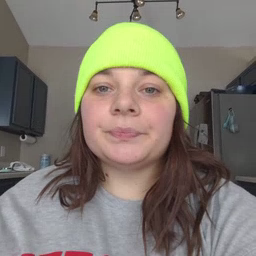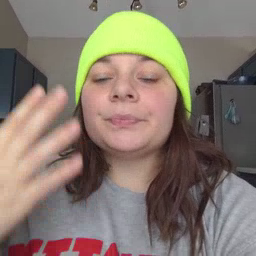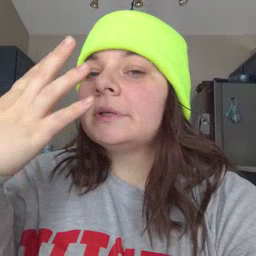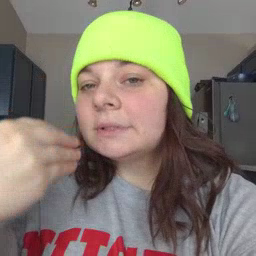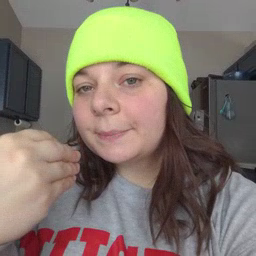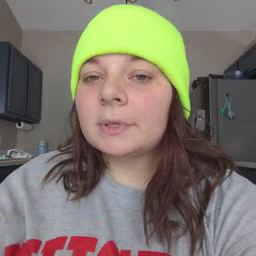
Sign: sleep